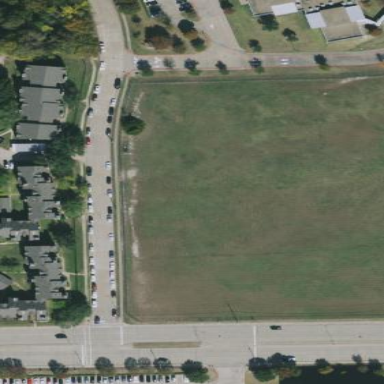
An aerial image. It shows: Grassy plot area designated for zoning.